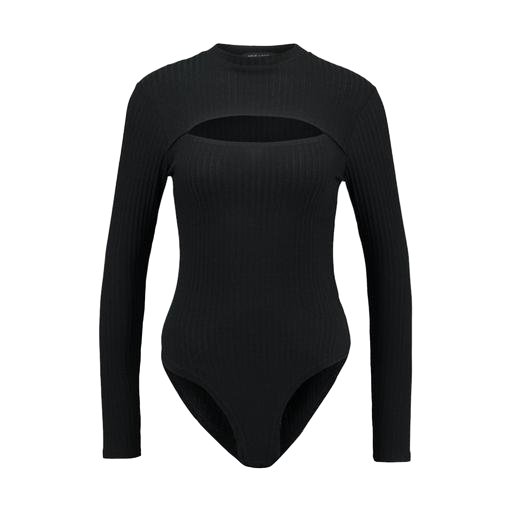
black mira cape-effect bodysuit, black cutout, black long-sleeved top, white background